Interaction volume radius: 5 \u00c5
Interaction volume height: 20 \u00c5
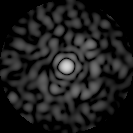
Disorder parameter: 0.856